Interaction volume radius: 10 \u00c5
Interaction volume height: 20 \u00c5
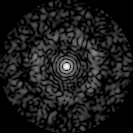
Disorder parameter: 0.8143